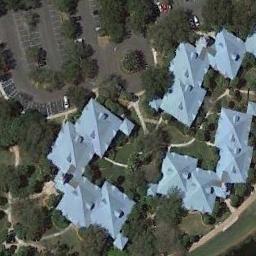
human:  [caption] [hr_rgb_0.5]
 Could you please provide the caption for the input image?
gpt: The medium residential area is well green and has some blue houses and a parking lot .

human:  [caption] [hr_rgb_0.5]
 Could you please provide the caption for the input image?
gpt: Many trees are in medium residential area .

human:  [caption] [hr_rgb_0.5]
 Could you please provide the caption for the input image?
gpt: The medium residential is on the grass next to some trees and a parking lot .

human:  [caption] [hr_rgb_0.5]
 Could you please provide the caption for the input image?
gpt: The houses in the medium - sized residential area are arranged irregularly .

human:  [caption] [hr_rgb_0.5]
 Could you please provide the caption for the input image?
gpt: There are some blue buildings and some green trees on the medium residential area .